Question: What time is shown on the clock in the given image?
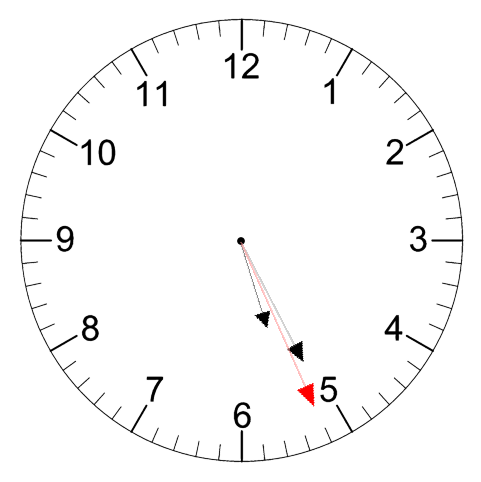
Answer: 05:25:26